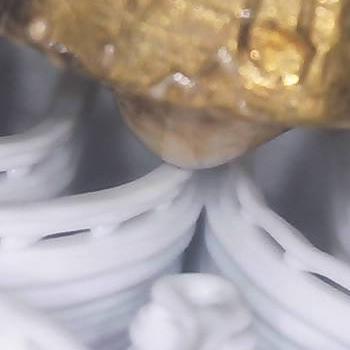
Flow rate: 94%